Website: lowes
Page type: store-pickup
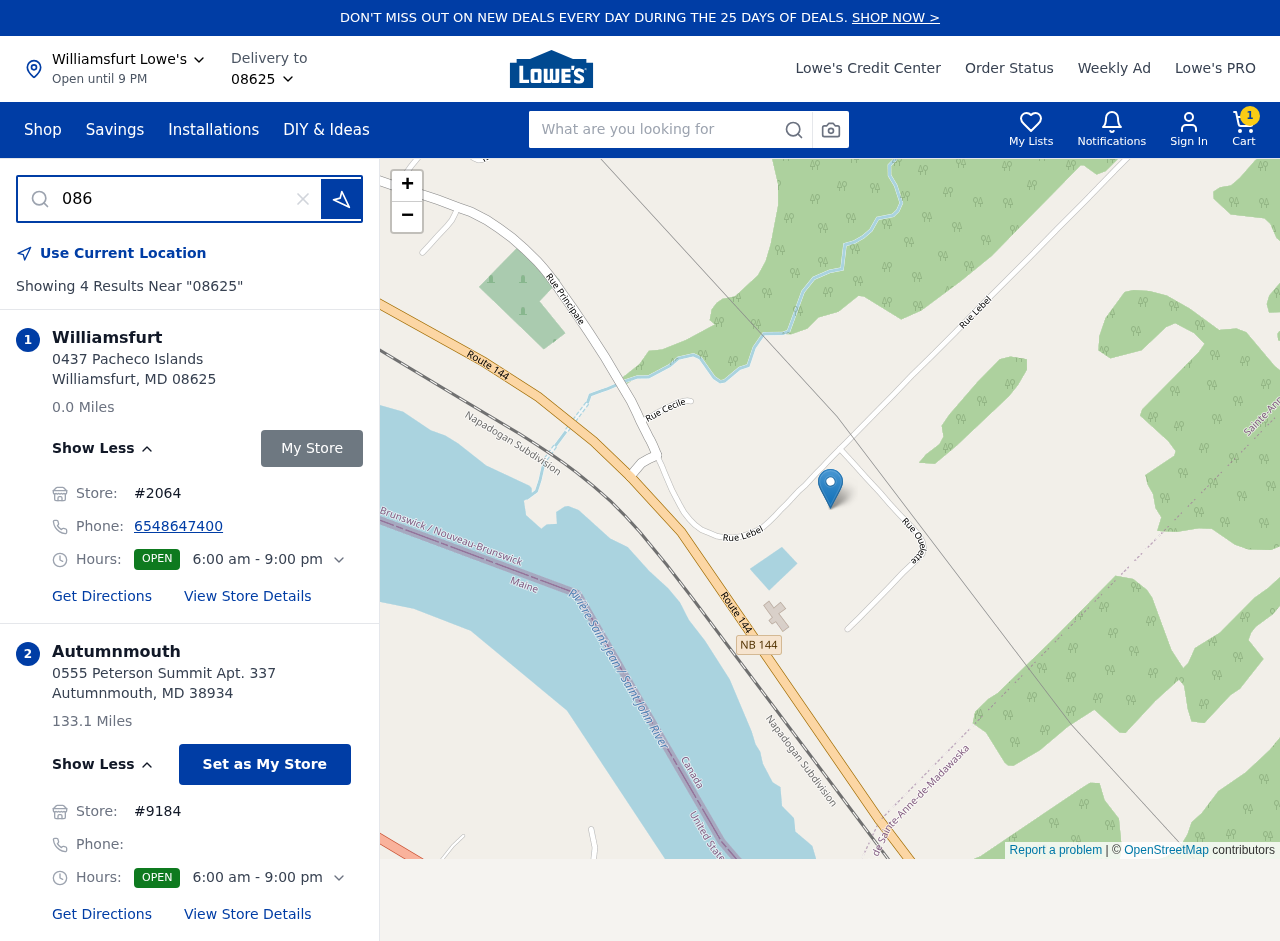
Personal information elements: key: PII_CITY
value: Williamsfurt
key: PII_CITY2
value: Autumnmouth
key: PII_LOCATION1_STREET
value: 0437 Pacheco Islands
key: PII_LOCATION2_POSTCODE
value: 38934
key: PII_LOCATION2_STREET
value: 0555 Peterson Summit Apt. 337
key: PII_PHONE
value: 6548647400
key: PII_POSTCODE
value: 08625
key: PII_STATE_ABBR
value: MD
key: PII_POSTCODE3
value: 08625
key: PII_POSTCODE_FULL
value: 08625
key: PII_POSTCODE_NUMERIC
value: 8625
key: PII_STATE_ABBR2
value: MD
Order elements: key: ORDER_NUM_ITEMS
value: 1
Search elements: key: HEADER_SEARCH
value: What are you looking for
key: SEARCH_STORE_LOCATION
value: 08625